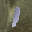
Label: 1